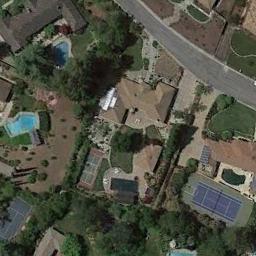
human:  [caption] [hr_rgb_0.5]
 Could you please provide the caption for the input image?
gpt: There are many buildings of different shapes beside the tennis courts .

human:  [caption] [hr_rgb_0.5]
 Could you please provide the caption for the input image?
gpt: There are two small pure green tennis courts .

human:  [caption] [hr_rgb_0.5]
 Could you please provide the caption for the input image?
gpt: The tennis court is on the grass next to some buildings and trees .

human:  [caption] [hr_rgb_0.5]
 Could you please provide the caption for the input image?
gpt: Tennis court and swimming pool in the middle of a residential area surrounded by trees .

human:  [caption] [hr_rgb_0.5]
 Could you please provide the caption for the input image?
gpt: There are some green trees and buildings near the tennis court .